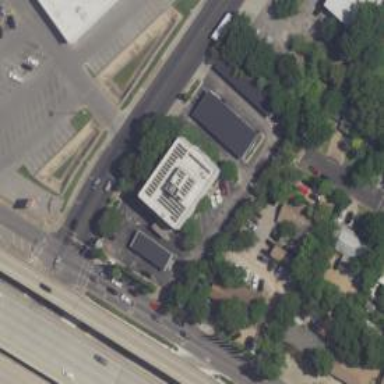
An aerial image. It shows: Healthcare clinic is depicted in the image.